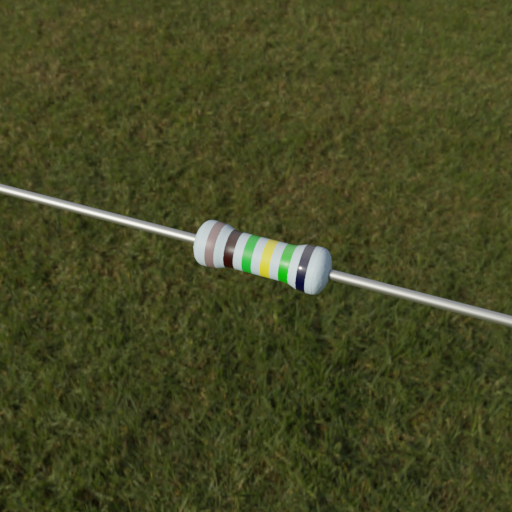
Resistor colour bands (in order): gray, black, green, yellow, green, black